Field crop: maize
Growth stage: 1
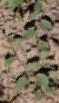
Species: convolvulus